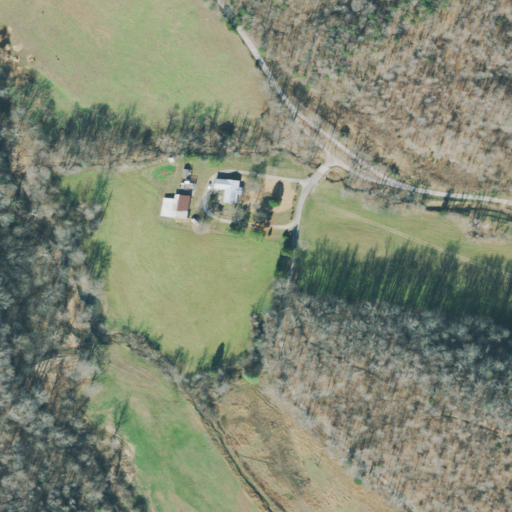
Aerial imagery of valley in Tennessee named Spicewood Hollow containing deciduous forest, pasture, open development, mixed forest, and low intensity development